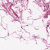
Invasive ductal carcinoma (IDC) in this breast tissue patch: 0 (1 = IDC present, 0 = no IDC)